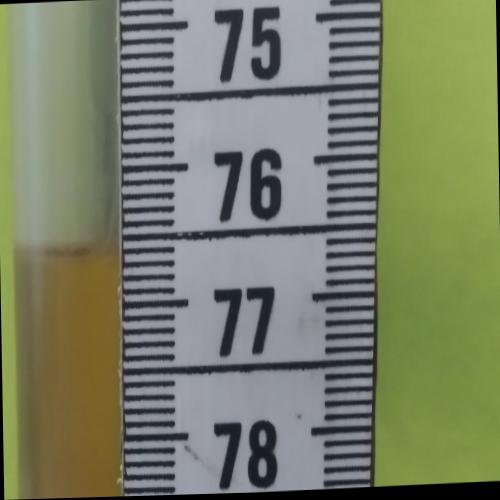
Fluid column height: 76.6 cm